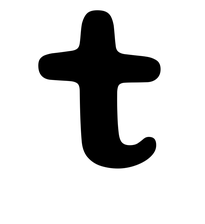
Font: Gluten_Medium